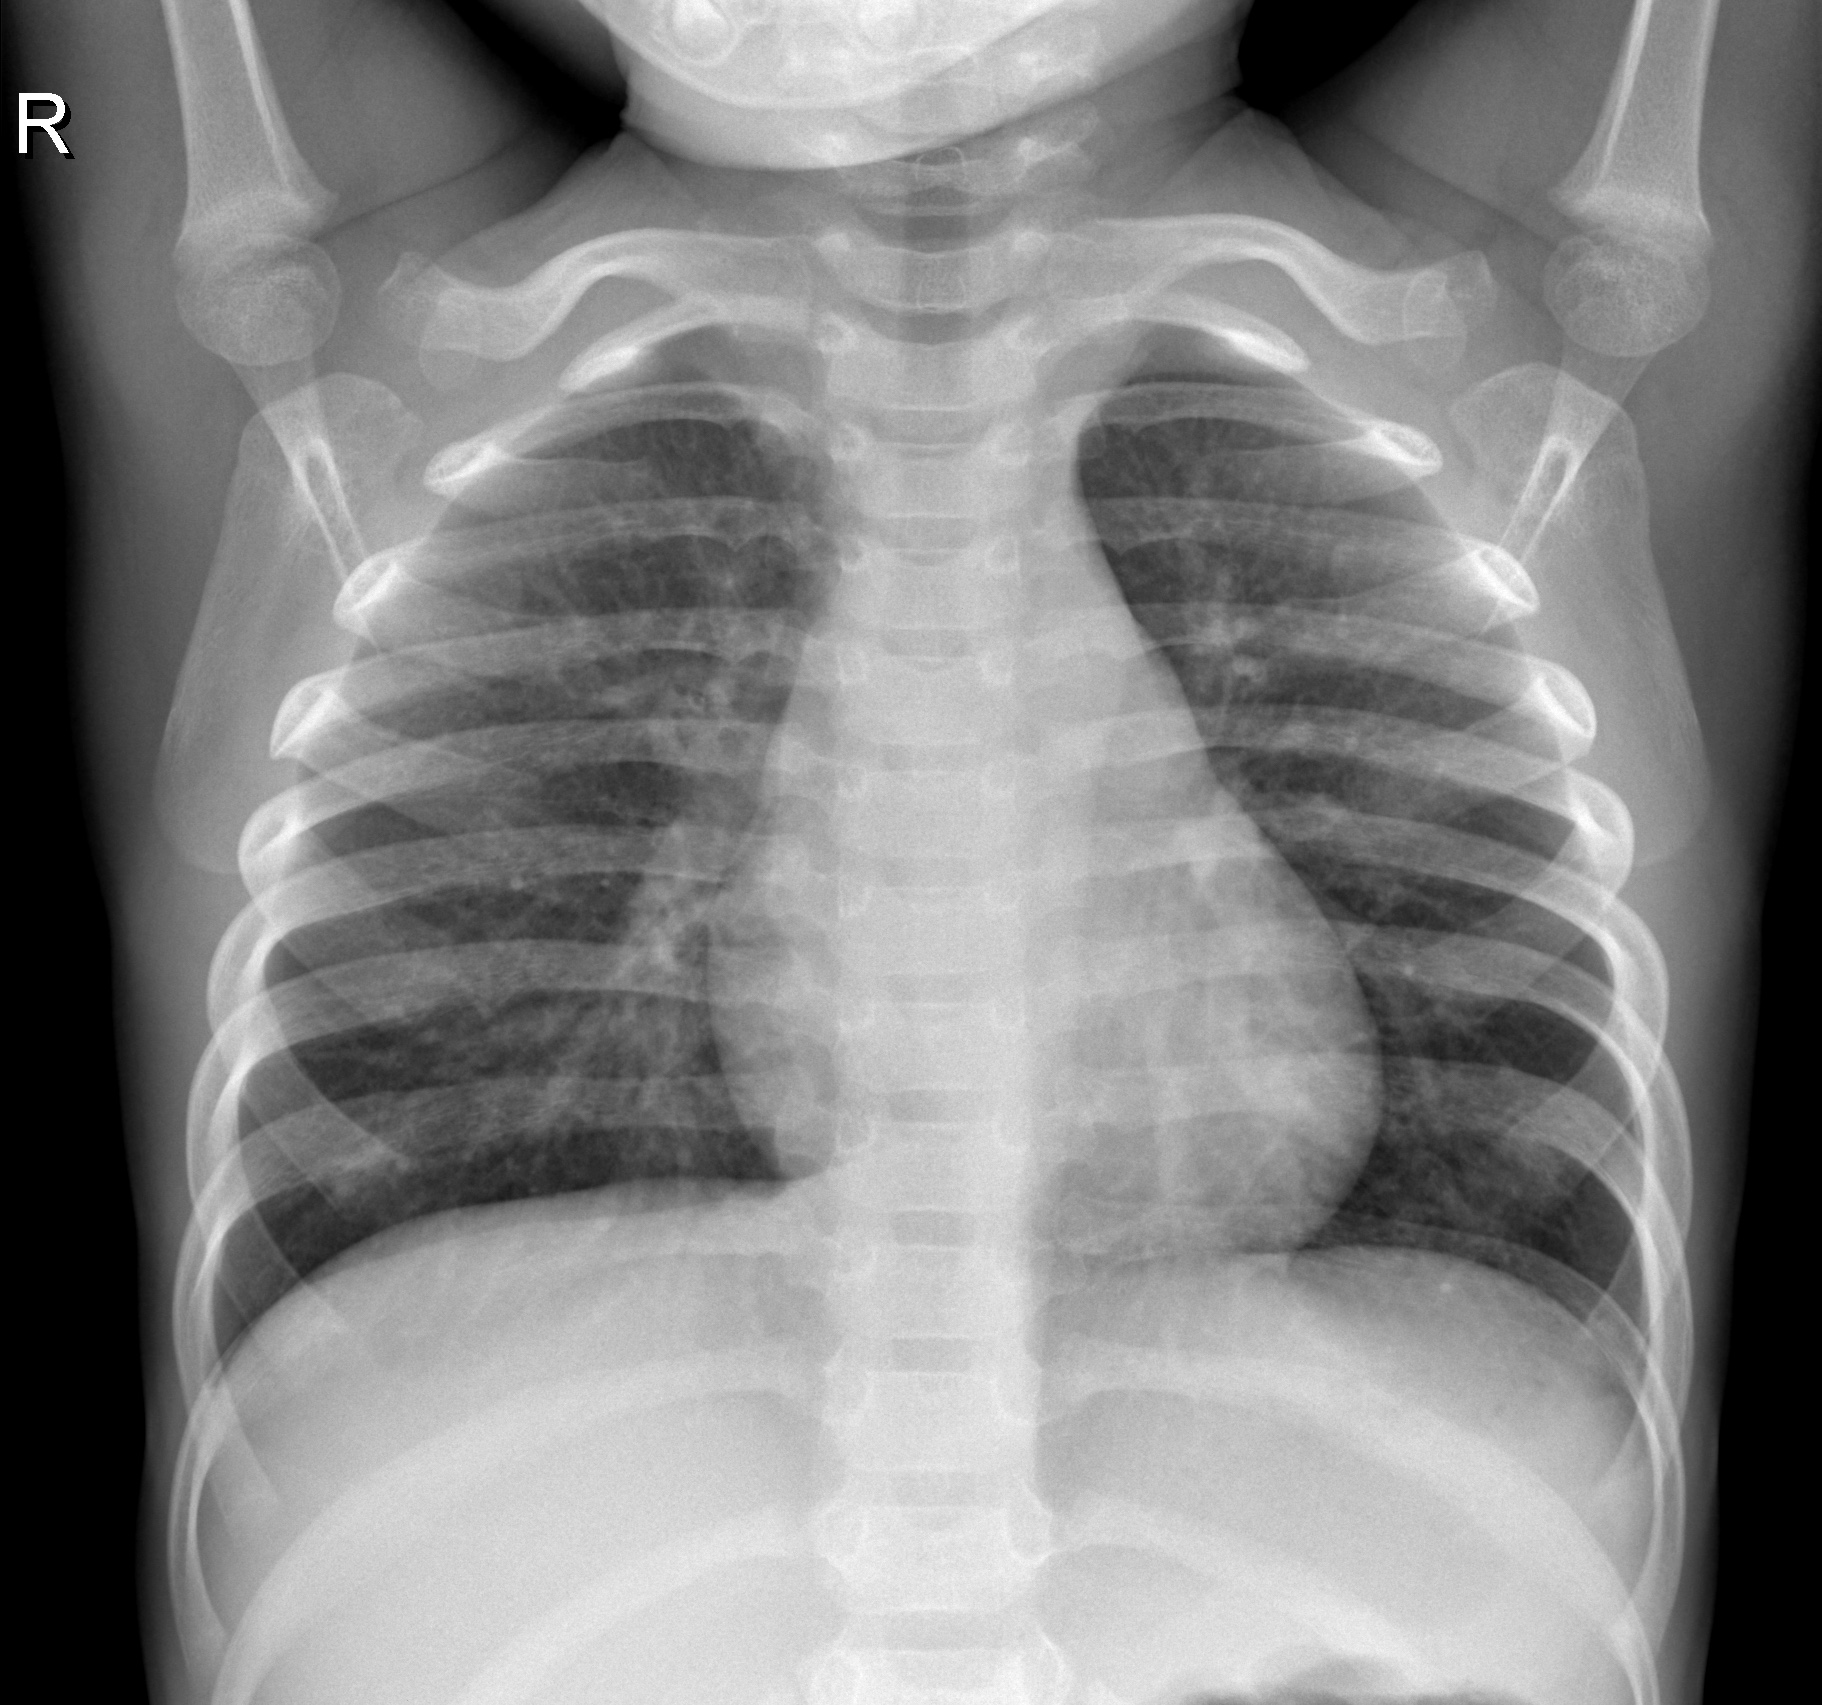
Diagnosis: NORMAL